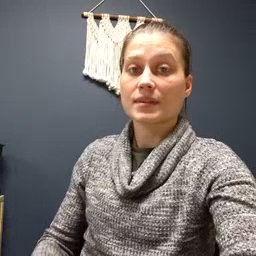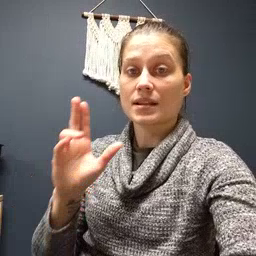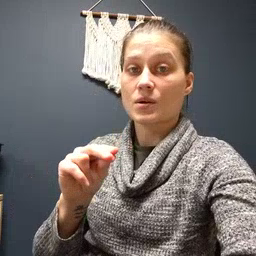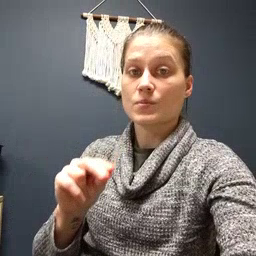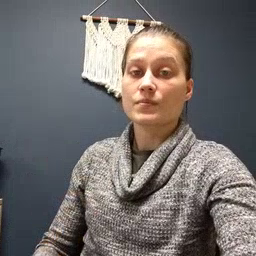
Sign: no